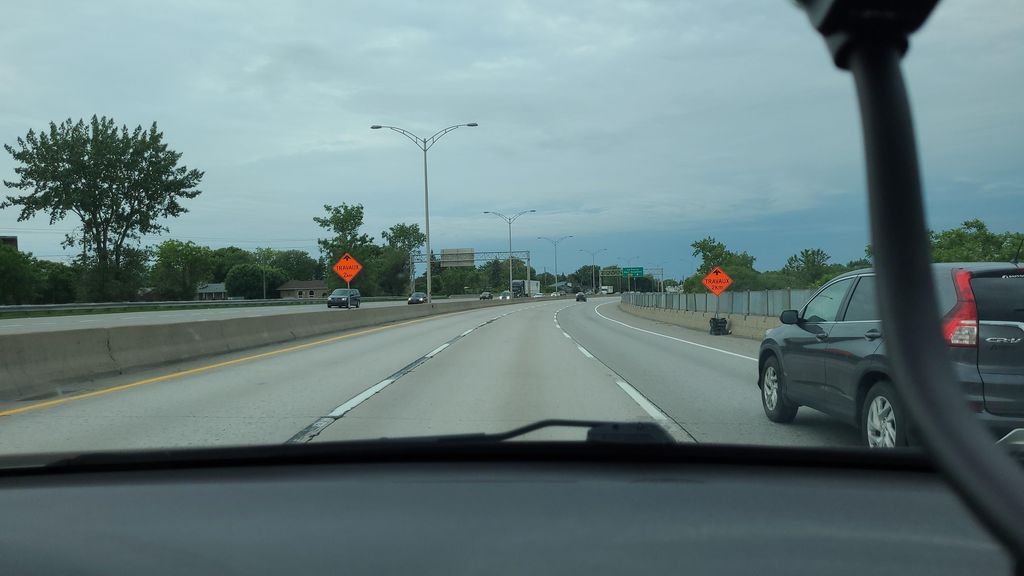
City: montreal